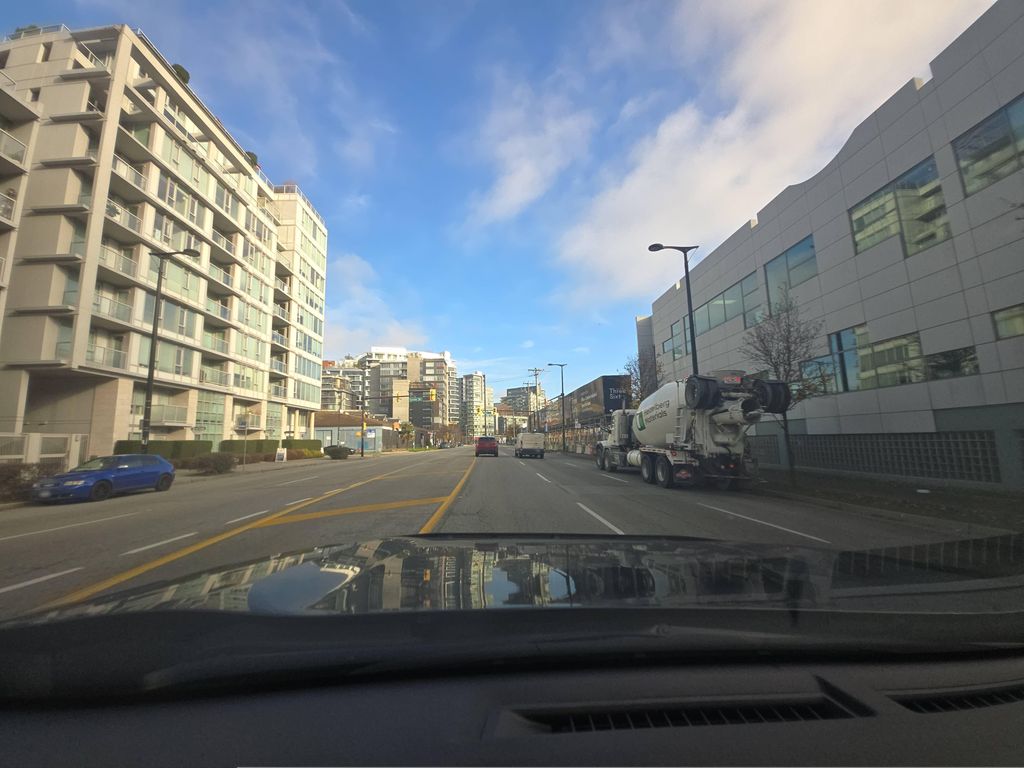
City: vancouver